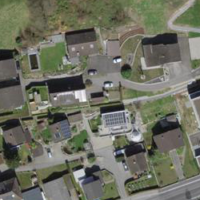
EUNIS habitat code: 55
Species observed at this site:
Juglans regia
Campanula persicifolia
Agrostemma githago
Cornus sanguinea
Fagopyrum esculentum